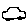
Label: car